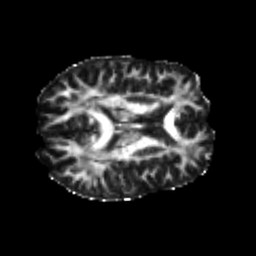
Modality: FA
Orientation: axial
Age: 22
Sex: male
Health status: healthy
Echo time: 0.074 s